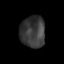
Tissue: lung
Cell type: Epithelial cells
Senescence score: 0.2197
Nuclear area (px): 764
Mean DAPI intensity: 57.538